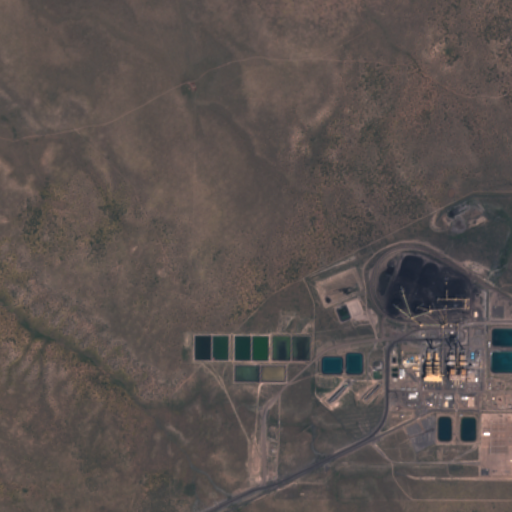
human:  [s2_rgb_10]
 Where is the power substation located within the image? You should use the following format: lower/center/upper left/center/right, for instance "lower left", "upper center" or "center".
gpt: The power substation is located in the lower right of the image.
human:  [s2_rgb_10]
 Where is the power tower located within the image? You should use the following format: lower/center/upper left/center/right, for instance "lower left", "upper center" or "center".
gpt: The power tower is located in the lower right of the image.
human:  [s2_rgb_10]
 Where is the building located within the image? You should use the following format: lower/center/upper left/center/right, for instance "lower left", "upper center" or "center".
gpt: The building is located in the lower right of the image.
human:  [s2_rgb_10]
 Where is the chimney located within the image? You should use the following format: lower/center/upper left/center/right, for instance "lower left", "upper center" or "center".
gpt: The chimney is located in the lower right of the image.
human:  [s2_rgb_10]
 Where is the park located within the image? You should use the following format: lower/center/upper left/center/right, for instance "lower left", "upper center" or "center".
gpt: There is no park in the image.